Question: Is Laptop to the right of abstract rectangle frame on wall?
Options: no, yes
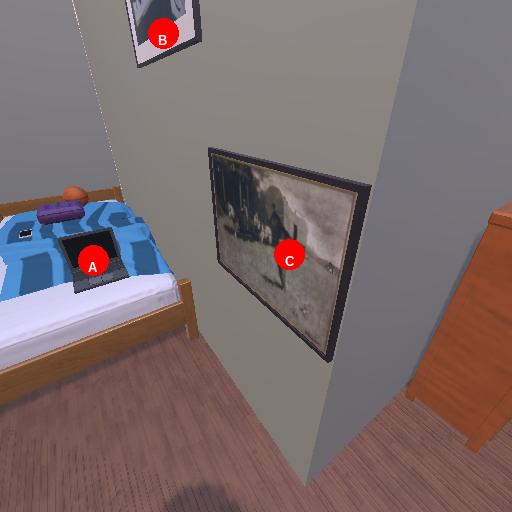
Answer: no